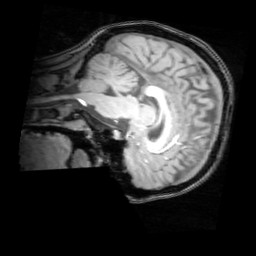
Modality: T1w
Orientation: sagittal
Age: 20
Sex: female
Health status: healthy
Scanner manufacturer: philips
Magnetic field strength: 3 T
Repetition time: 0.012 s
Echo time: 0.0037 s